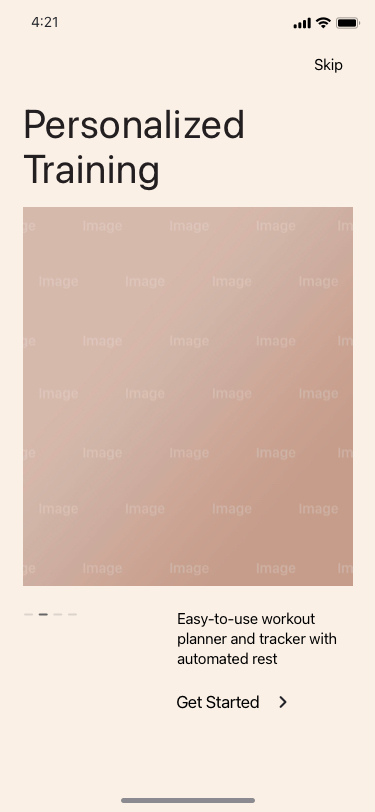
Text in this UI design:
Skip
Easy-to-use workout planner and tracker with automated rest
Personalized Training
Get Started